Question: How can I get a Performance counter's 'Explain Text''s string value thru Powershell.

I thought it would be a property of a counter
'Get-Counter -Counter "\Processor(_Total)\% Processor Time"|gm'
'(Get-Counter '\logicalDisk(*)\Avg. Disk Queue Length').countersamples|gm'
But it isn't. I found <URL>. However, I can't find exactly how to get the string value.
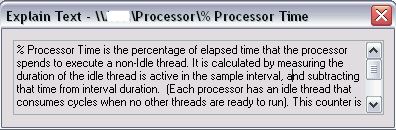
Answer: If you are ok with calling .net framework objects you have access to all the methods provided by <URL>.
The following should help you get started:
'''
$categoryName = "Processor"
$categoryInstance = "_Total"
$counterName = "% Processor Time"
# Call the static method to get the Help for the category
$categoryHelp = [System.Diagnostics.PerformanceCounterCategory]::GetCategories() | ?{$_.CategoryName -like $categoryName} | select -expandproperty CategoryHelp
# Create an instance so that GetCounters() can be called
$pcc = new-object System.Diagnostics.PerformanceCounterCategory($categoryName)
$counterHelp = $pcc.GetCounters($categoryInstance) | ?{$_.CounterName -like $counterName} | select -expandproperty CounterHelp
$categoryHelp
$counterHelp
'''